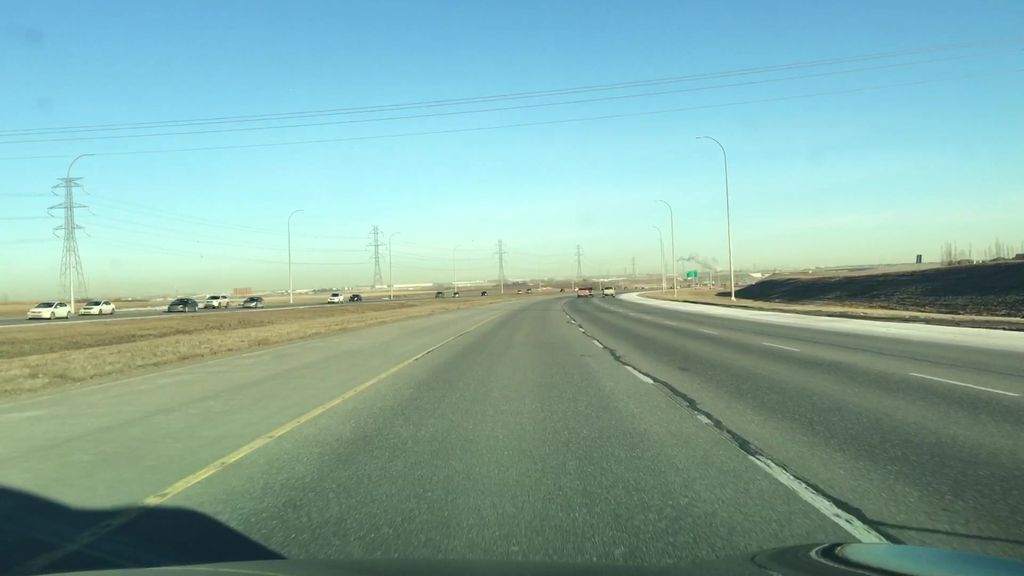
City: calgary